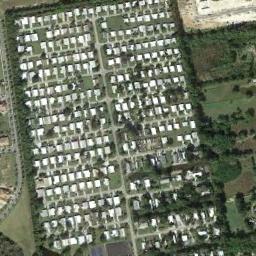
Label: residential